Question: I have a spreadsheet that has 4 columns sheet 1, and 5 columns sheet2 and I need to do a vlookup on 'Sheet1!a2&c2' and match the row in 'sheet2!a2&c2' and return 'sheet2!c5'.
I think Index and Match would do it but all the examples have been matching a single value to an array which isn't what I need for eg.
Can't do attachments yet :( text it is sorry for the format
'''
Sheet1
R1 A B C D
R2 2 D 3 Result will match sheet1!a2&c2 to sheet 2!A3&C3 and return Sheet2!e3 ie 34
Sheet2
R1 A B C D E
R2 2 F 5 GR 72
R3 2 X 3 FR 34
'''
Any links or help?
Sorry I wasn't clear I want to match the cobination of A2 and C2 in sheet 1,
'''
ie in the example =sheet1!A2&sheet1!c2=23
'''
to the values in sheet2!a2 plus sheet2!c2,
'''
ie in this example =Sheet2!a3&Sheet2!c3=23,
'''
and then return the value in Sheet2!E? , ie Sheet2!E3=34 here
I've done this before by creating a cheat column in sheet 2 = a2&c2 in say d2 and filling down then using, assuming 3 rows, however I can't create the cheat column in sheet2
'''
=vlookup(a2&c2,sheet2!d2:e3, 2, false)
'''
The rows sheet2! look like, sorry about the formatting
Picture attached, which I suddenly got to do , where I need to match the yellow columns in the lookup then return the brown column to sheet1!E2 but I can't add the cheat column Sheet2!d2:3 to the sheet cause the user is difficult :)
Thanks again. Any good tutorial on Index?

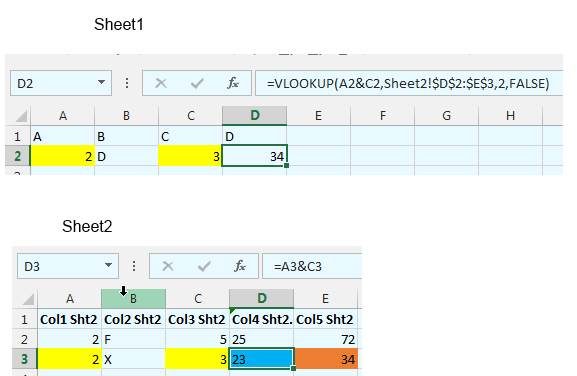
Answer: Try using LOOKUP like this
'=LOOKUP(2,1/(A2=Sheet2!A$2:A$10)/(C2=Sheet2!C$2:C$10),Sheet2!E$2:E$10)'
The two "tests", i.e.
'(A2=Sheet2!A$2:A$10)'
and
'(C2=Sheet2!C$2:C$10)'
return "arrays" of TRUE/FALSE values but when you divide 1 by one of those and then the other TRUE is converted to 1 and FALSE to 0 so you get a resulting array of either 1s (where both conditions are TRUE) or errors [#DIV/0!] where one or both are FALSE.
When you lookup 2 in that array it will never be found so it matches with the last 1, i.e. the match is with the last row where both conditions are satisfied...and the corresponding value from Sheet2!E$2:E$10 is returned. Another way is like this:
'=INDEX(Sheet2!E$2:E$10,MATCH(1,(A2=Sheet2!A$2:A$10)*(C2=Sheet2!C$2:C$10),0))'
which requires "array entry" with 'CTRL+SHIFT+ENTER'